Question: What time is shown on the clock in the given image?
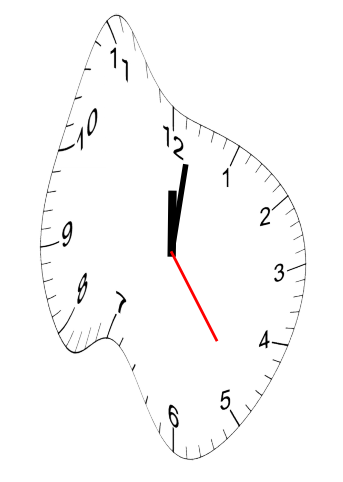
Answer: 12:01:24